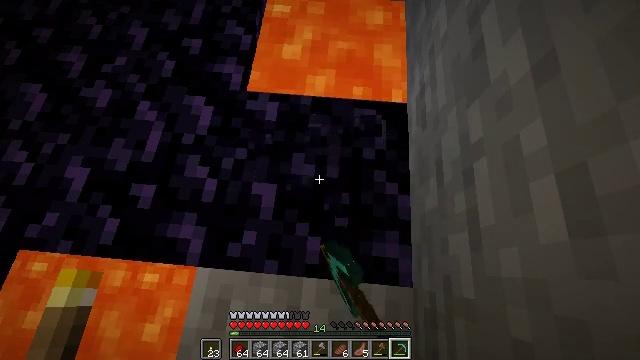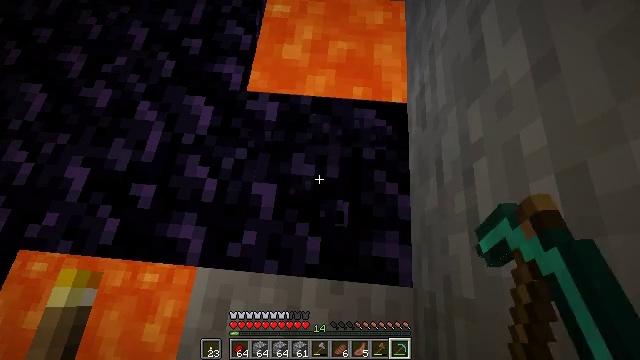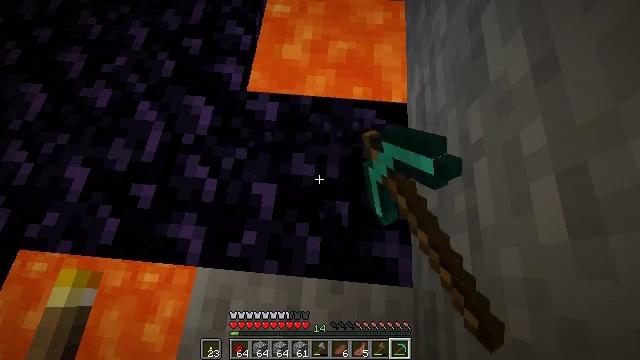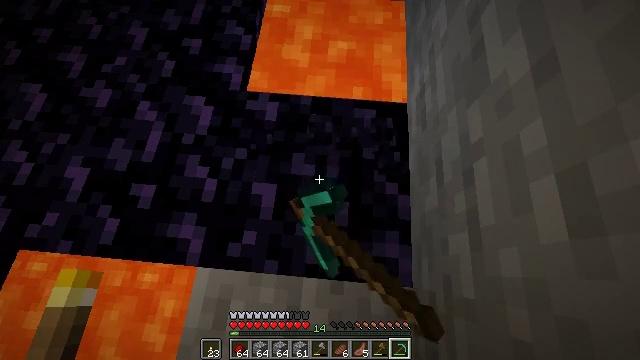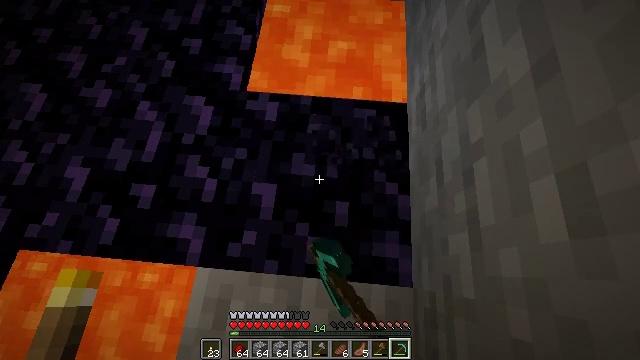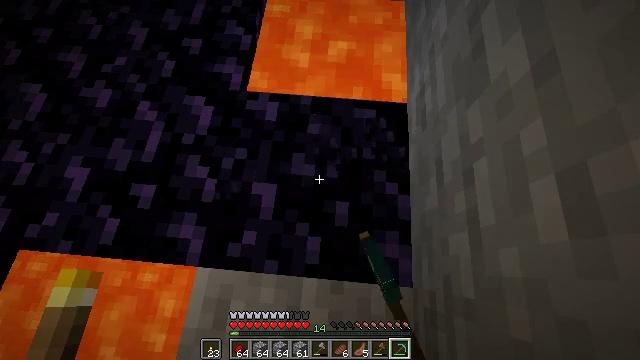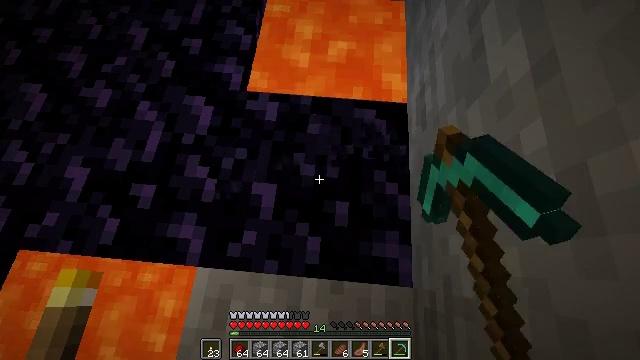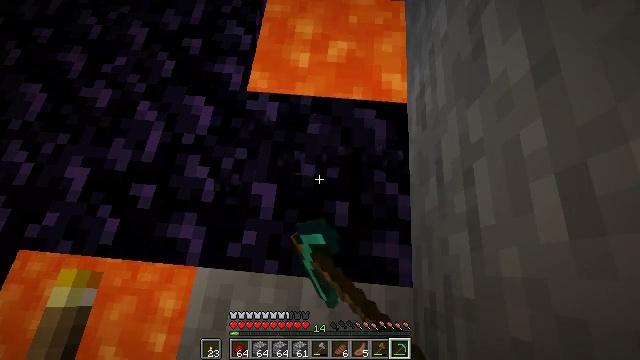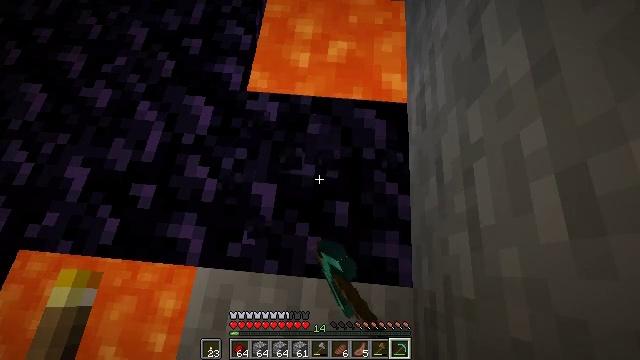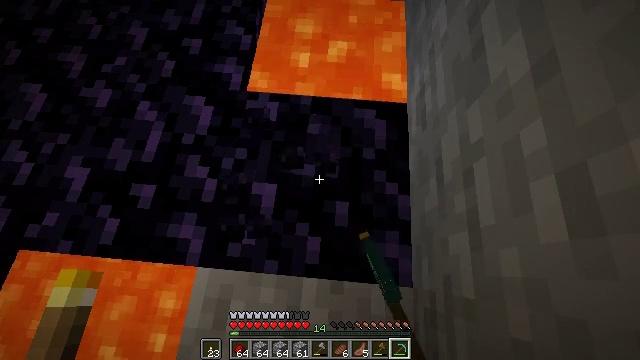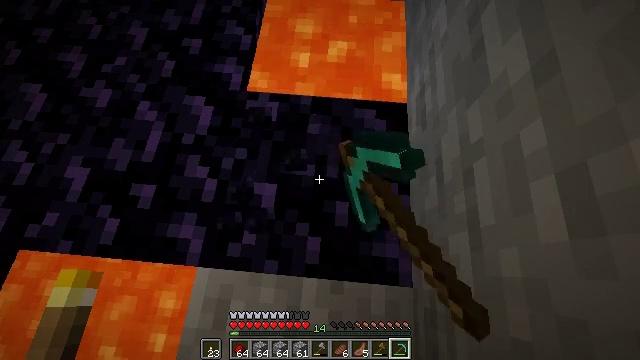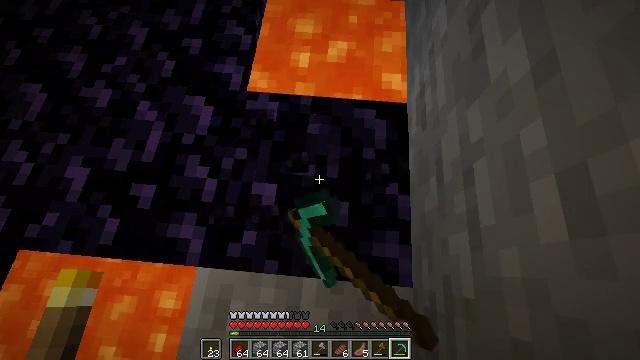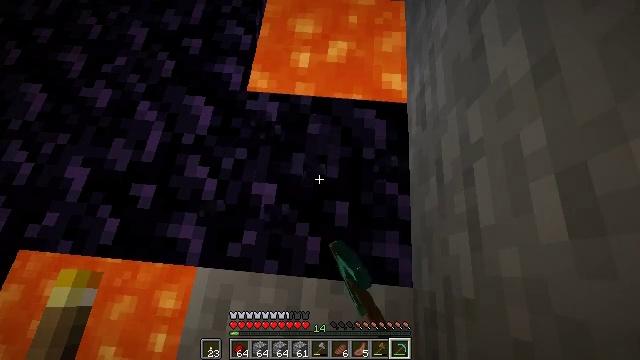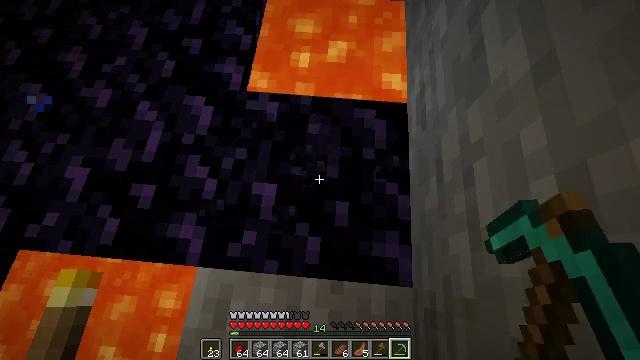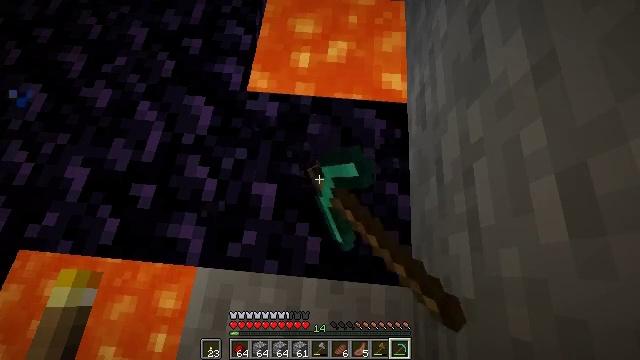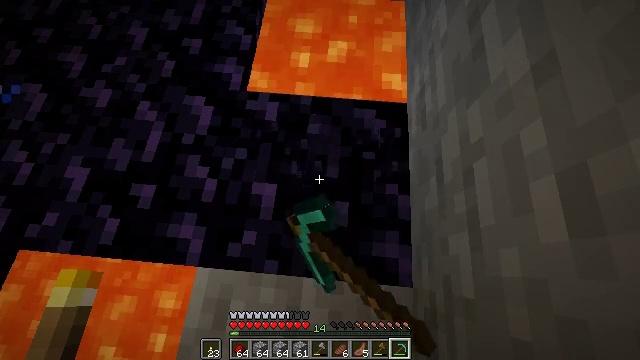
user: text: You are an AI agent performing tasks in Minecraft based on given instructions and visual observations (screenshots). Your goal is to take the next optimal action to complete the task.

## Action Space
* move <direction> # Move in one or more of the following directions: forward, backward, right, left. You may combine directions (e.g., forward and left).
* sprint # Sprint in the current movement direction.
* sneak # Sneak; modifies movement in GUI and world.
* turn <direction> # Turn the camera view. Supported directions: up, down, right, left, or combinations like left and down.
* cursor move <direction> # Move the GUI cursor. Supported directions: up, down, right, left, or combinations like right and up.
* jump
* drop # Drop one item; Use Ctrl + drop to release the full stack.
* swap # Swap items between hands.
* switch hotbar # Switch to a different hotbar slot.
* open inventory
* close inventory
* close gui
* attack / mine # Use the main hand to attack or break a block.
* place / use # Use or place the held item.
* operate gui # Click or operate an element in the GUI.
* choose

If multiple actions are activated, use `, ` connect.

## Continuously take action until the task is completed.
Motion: motion action
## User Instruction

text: Mine the obsidian block.
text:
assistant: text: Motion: sneak, attack / mine
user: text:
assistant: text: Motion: sneak, attack / mine
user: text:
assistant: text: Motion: sneak, attack / mine
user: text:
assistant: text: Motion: sneak, attack / mine
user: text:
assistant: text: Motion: sneak, attack / mine
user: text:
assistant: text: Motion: sneak, attack / mine
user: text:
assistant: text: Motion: sneak, attack / mine
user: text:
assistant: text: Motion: sneak, attack / mine
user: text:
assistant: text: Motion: sneak, attack / mine
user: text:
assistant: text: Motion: sneak, attack / mine
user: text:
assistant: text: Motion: sneak, attack / mine
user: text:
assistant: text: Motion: sneak, attack / mine
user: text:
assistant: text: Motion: sneak, attack / mine
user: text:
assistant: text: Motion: sneak, attack / mine
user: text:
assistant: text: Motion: sneak, attack / mine
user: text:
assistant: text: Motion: sneak, attack / mine
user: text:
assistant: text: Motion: sneak, attack / mine
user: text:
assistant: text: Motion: sneak, attack / mine
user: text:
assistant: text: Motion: sneak, attack / mine
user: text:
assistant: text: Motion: sneak, attack / mine
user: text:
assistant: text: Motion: sneak, attack / mine
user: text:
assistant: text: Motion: sneak, attack / mine
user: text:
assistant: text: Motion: sneak, attack / mine
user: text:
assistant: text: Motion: sneak, attack / mine
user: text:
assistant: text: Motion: sneak, attack / mine
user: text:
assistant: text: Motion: sneak, attack / mine
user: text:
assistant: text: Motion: sneak, attack / mine
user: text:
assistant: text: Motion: sneak, attack / mine
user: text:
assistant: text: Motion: sneak, attack / mine
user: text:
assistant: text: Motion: sneak, attack / mine